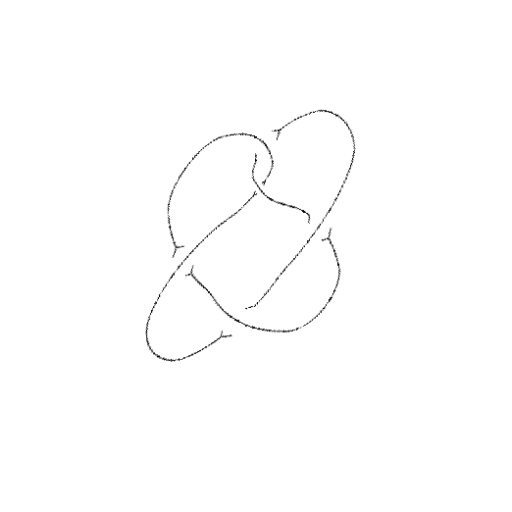
Crossing number: 5